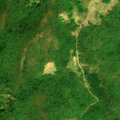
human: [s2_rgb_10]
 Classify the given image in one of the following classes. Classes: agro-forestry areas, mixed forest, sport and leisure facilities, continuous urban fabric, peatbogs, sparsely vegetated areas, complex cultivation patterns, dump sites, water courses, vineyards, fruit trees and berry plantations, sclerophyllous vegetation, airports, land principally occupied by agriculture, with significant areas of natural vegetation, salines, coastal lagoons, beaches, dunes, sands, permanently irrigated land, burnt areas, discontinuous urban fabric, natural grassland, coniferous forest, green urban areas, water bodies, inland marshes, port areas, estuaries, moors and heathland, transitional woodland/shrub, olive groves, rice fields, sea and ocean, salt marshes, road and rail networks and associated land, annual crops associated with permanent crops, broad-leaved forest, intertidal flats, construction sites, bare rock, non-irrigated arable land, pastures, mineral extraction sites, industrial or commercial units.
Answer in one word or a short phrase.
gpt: broad-leaved forest, transitional woodland/shrub